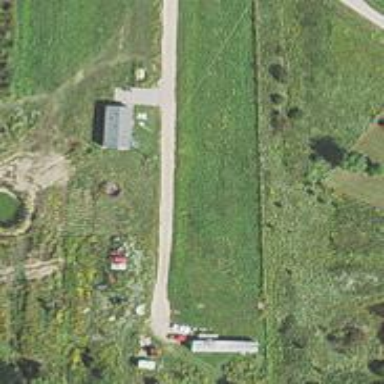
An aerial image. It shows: Driveway.